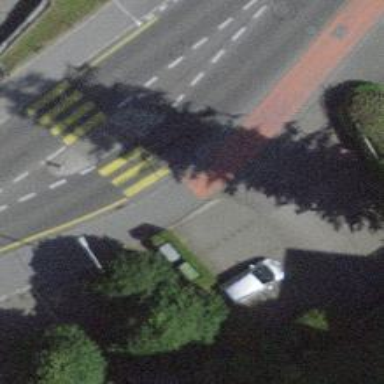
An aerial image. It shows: Kerb barrier.